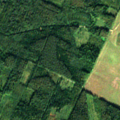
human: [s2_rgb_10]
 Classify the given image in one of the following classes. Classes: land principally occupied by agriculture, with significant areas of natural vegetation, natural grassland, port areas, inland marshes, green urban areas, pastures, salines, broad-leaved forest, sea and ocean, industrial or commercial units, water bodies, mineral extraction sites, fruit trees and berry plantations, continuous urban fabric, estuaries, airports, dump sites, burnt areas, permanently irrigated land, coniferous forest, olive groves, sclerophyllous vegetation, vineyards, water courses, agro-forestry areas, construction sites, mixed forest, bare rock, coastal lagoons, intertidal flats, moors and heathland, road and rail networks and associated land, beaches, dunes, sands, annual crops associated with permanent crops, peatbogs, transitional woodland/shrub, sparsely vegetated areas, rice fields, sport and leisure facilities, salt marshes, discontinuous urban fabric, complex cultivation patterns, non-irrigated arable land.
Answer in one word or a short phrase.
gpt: non-irrigated arable land, coniferous forest, mixed forest